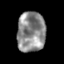
Tissue: skin
Cell type: Epithelial cells
Senescence score: 0.253
Nuclear area (px): 1110
Mean DAPI intensity: 140.346